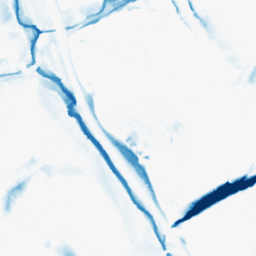
Category: morphological
Decomposition family: morphological_diamond
Decomposition parameters: operation: closing
radius: 15
Upsampling method: bilinear
Upsampling parameters: scale: 2
Upsampling scale: 2